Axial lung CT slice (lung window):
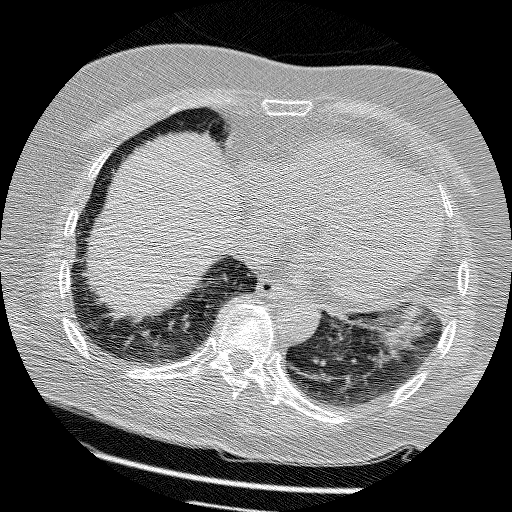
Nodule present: no